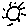
Label: sun